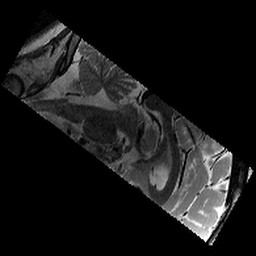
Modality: T2w
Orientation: sagittal
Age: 14
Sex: female
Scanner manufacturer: siemens
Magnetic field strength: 3 T
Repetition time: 9.23 s
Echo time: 0.067 s